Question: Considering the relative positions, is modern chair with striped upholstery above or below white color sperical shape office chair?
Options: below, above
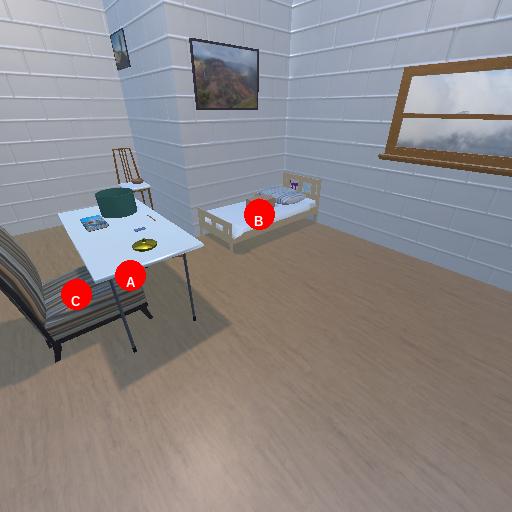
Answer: below